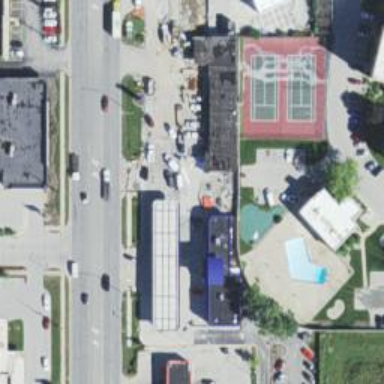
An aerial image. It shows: Convenience shop.